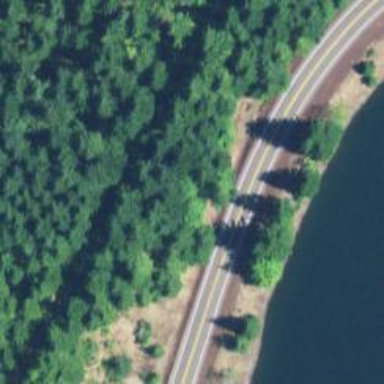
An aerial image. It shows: Trunk highway.